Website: ulta-beauty
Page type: newsletter-management
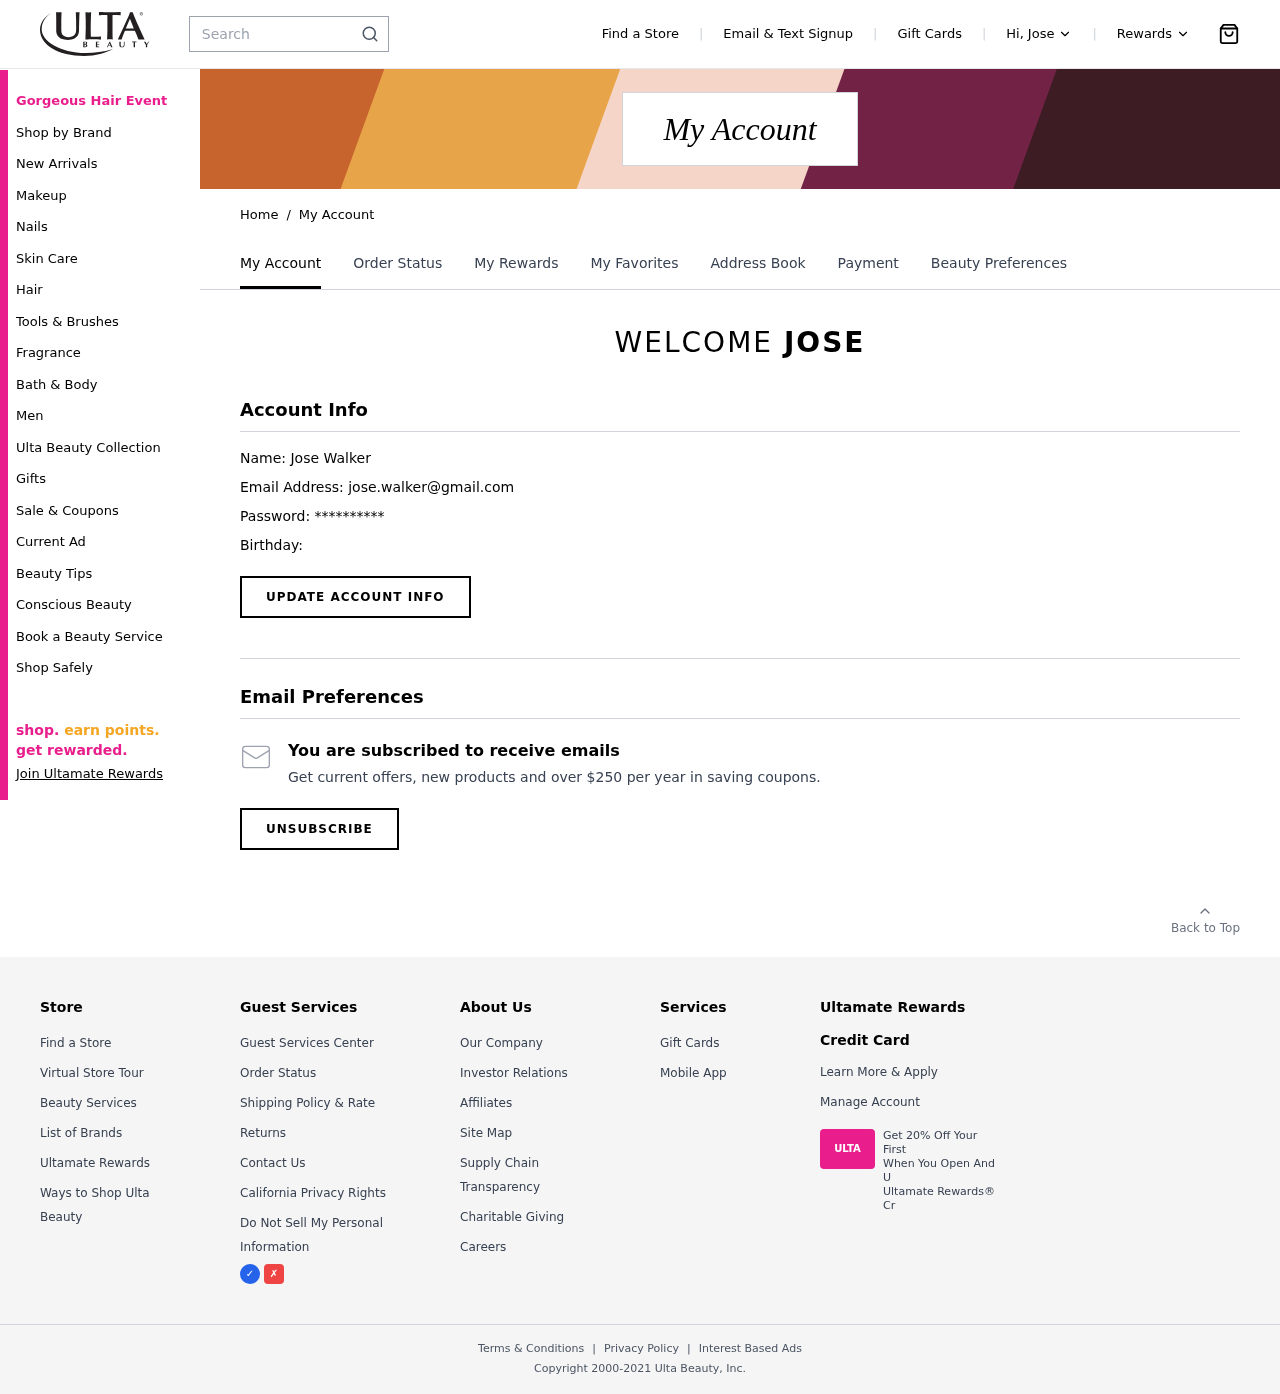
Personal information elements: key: PII_EMAIL
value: jose.walker@gmail.com
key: PII_FIRSTNAME
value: Jose
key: PII_FIRSTNAME
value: JOSE
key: PII_FULLNAME
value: Jose Walker
Search elements: key: HEADER_SEARCH
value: Search